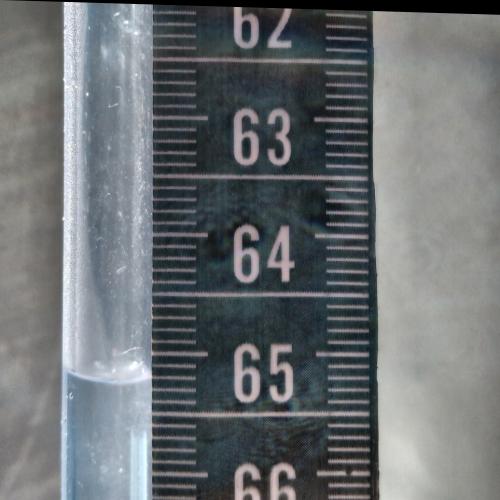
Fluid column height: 65.2 cm